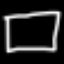
Label: square